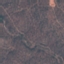
Land use / land cover: HerbaceousVegetation